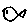
Label: fish